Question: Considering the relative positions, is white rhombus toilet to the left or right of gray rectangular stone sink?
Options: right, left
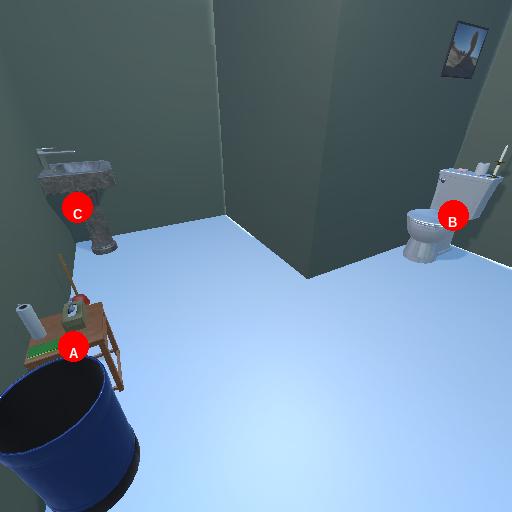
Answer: right